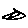
Label: triangle